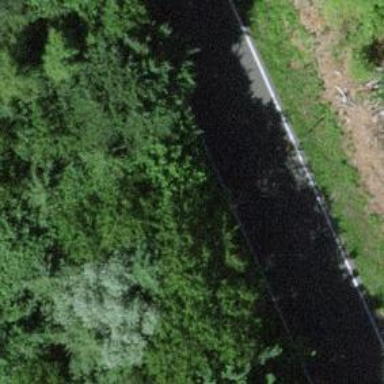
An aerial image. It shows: Secondary road with asphalt surface. There are sidewalks on both sides and cycle tracks on both sides.